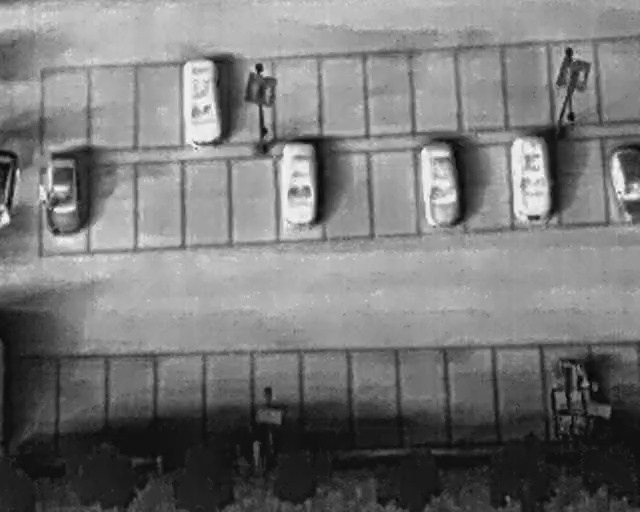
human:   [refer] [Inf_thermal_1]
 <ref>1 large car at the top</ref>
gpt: <box>[[24, 16, 38, 23, 2]]</box>

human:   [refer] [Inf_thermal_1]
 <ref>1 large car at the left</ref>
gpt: <box>[[3, 33, 16, 42, 2]]</box>